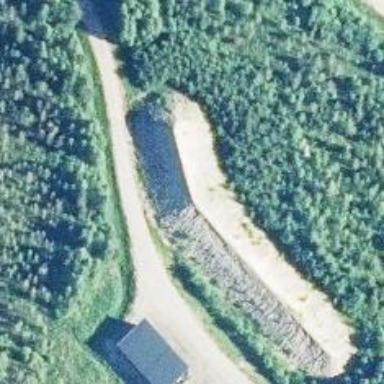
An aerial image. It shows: There is embankment in the scene.